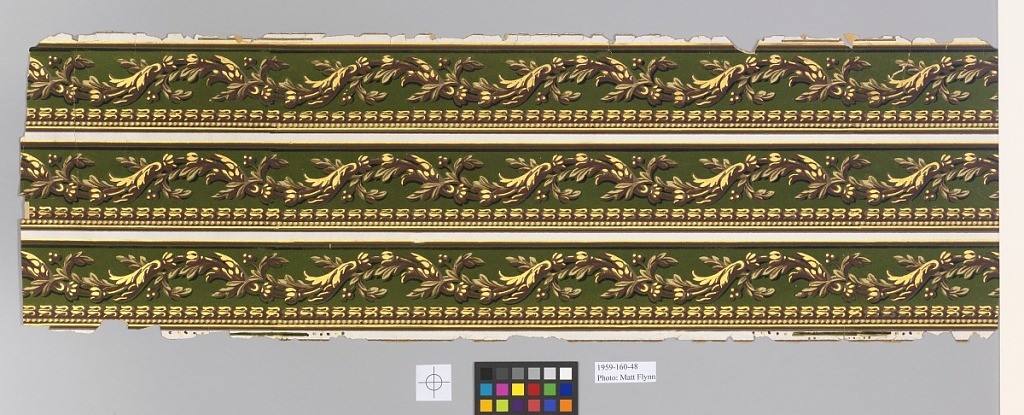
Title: borders
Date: ca. 1860
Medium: Machine-printed paper, flocked, gilt
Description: Two-tone undulating wreath with extensive gilt highlighting, is on a medium green ground of flocking. Black overprint accents on the green flock.